Breast ultrasound image
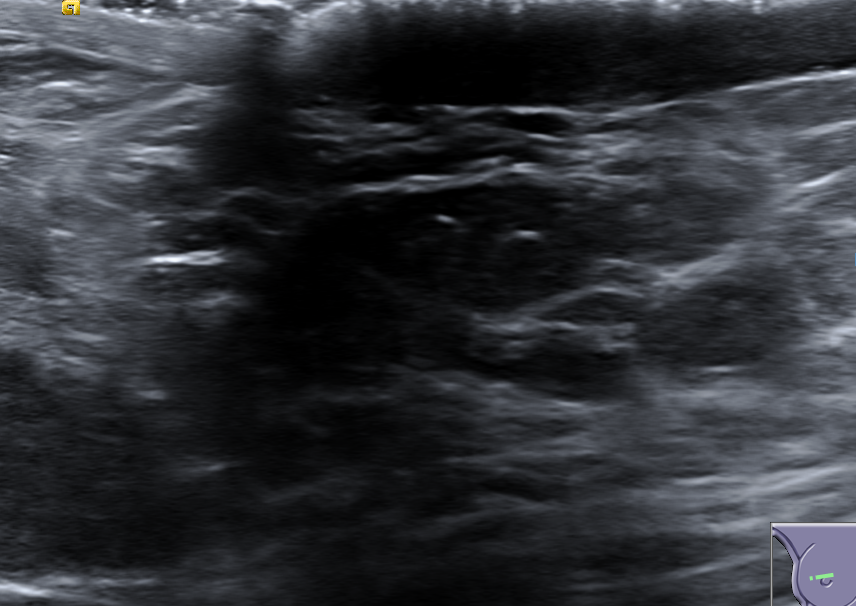
Diagnosis: normal